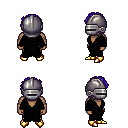
a pixel art fantasy rpg character, male body template, human, dark skin, gray robe, gold greaves, blue curly afro hairstyle, metal helm, gold boots, four views (front, back, left, right), 2x2 character sprite sheet, small pixel art, hard edges, no anti-aliasing